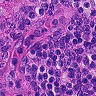
Metastatic tissue present: no